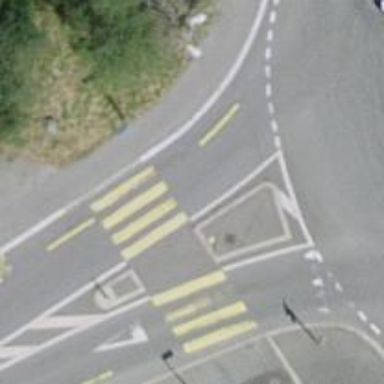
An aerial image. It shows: Zebra crossing with central island. The crossing is marked and uncontrolled.